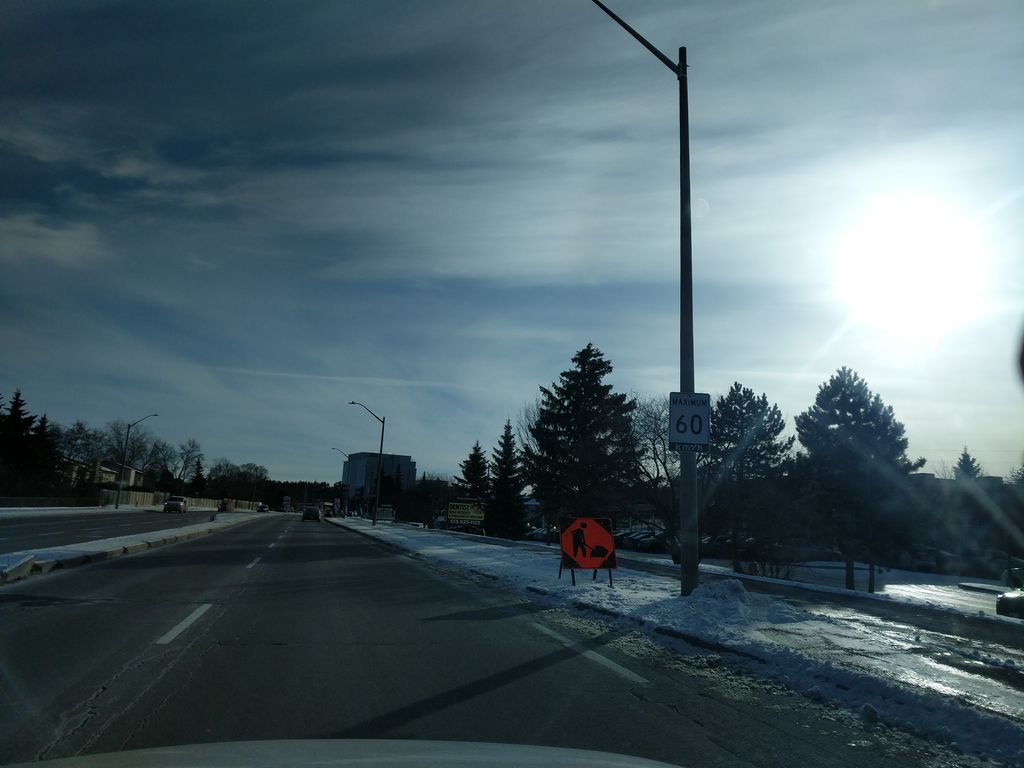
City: ottawa-gatineau